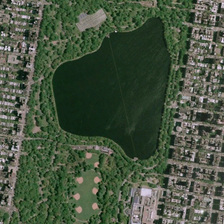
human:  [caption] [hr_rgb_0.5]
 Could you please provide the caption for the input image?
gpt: many buildings are around a park with many green trees and a pond .

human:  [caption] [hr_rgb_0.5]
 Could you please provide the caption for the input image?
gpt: in the rectangular area between numerous residential buildings, we can see a irregular pond with green water and dense woods surrounded .

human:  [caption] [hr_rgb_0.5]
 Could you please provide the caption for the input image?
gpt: in the rectangular area between numerous residential buildings, we can see a irregular pond with green water and dense woods surrounded .

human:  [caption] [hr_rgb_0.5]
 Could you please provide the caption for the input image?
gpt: many buildings are around a park with many green trees and a pond .

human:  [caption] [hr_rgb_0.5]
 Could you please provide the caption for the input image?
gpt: many buildings are around a park with many green trees and a pond .